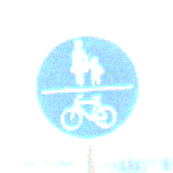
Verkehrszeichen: GemeinsamerGehUndRadweg
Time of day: Midday
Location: Outdoor (Nature)
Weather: PartlyCloudy
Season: Autumn
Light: Natural